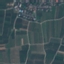
Label: PermanentCrop